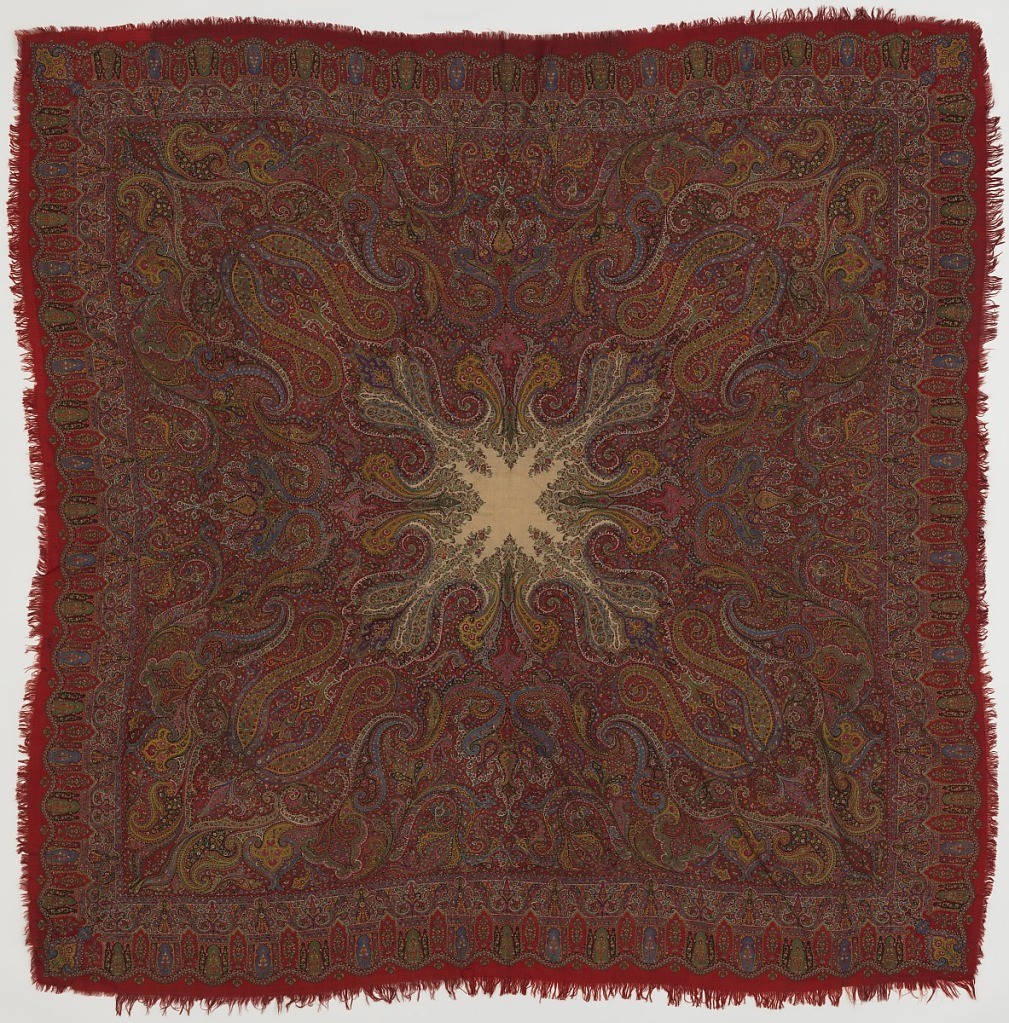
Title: Shawl
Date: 19th century
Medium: wool Technique: 2/2 (S-spun) twill tapestry, embroidery Label: wool twill tapestry with embroidery
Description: Taupe center field that radiates in pairs toward the four corners.  Swirling pattern in various shades of red, blue, green, yellow, white, and black on red ground.  Most notably in the pattern are four pairs of Paisley shapes on the two diagonal axes.  Small floral motifs decorate the shapes and fill the spaces in between.